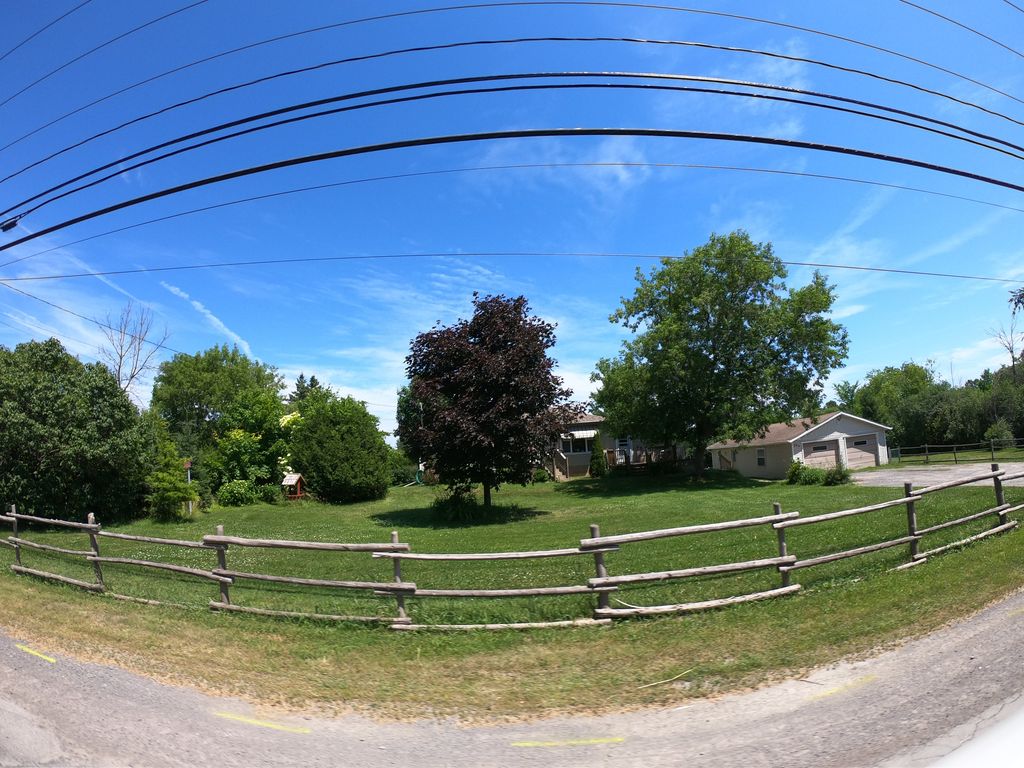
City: ottawa-gatineau